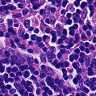
Metastatic tissue present: no